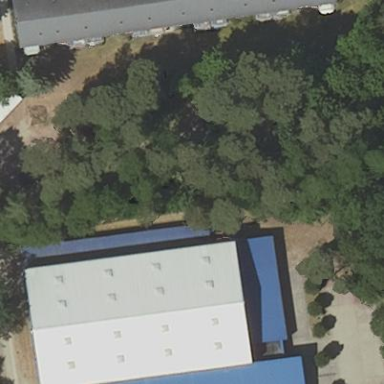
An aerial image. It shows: Multi-sport hall building designed for leisure activities.